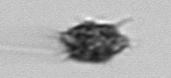
Label: Dictyocha